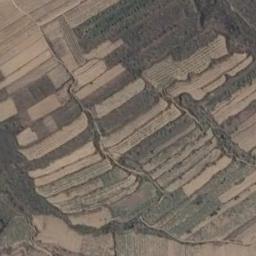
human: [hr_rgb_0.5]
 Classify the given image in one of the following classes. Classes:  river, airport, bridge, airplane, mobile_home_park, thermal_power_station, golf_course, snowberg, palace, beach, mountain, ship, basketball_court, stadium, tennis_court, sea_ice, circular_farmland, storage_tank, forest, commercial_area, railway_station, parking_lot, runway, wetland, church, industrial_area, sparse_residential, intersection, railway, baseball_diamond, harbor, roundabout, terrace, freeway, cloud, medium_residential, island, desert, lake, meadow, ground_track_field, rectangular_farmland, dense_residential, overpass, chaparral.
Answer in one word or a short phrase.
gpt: terrace